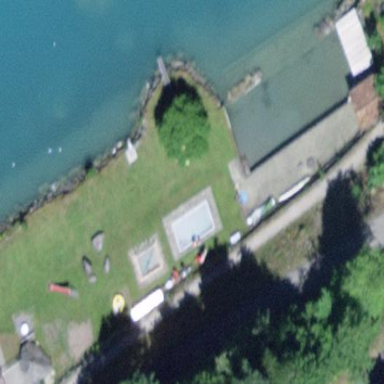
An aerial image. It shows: Park with swimming facilities.